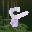
Label: 8